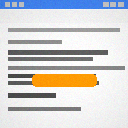
Screen state: on